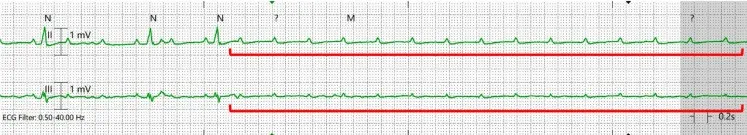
Leads 2 and 3 on POD 2 telemetry demonstrating CHB developing into asystole (red brackets) and cardiac arrest. POD: Postoperative day, CHB: Complete heart block.
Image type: electrography (ekg)